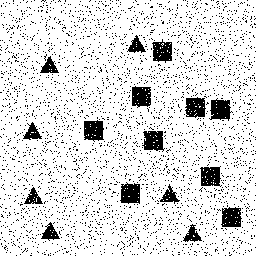
Squares: 9
Triangles: 7
Stars: 0
Total shapes: 16